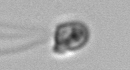
Label: flagellate_morphotype1